Question:
Inside a 'div' with 'vertical-align: top;' I have two elements, an 'img' and a 'span' (with aaa inside).
Both elements have 'display: inline-block;' and 'width' and 'height' set.
No matter what I do and what I try, the elements are as shown on picture below.
What is wrong and how can I fix this?
This problem occurs in every browser - FF, IE, Safari ...
<URL>
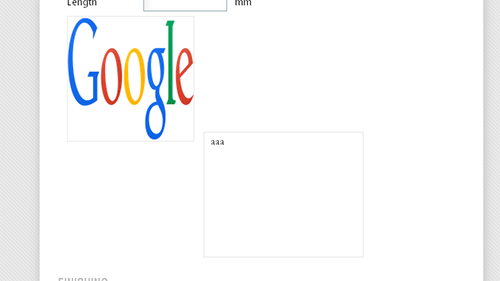
Answer: You need to add 'vertical-align' to the elements themselves, not their container. They are currently aligned 'baseline' as you can see from the text lining up with the image.
<URL>